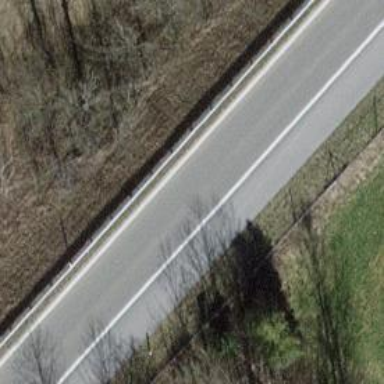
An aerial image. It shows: Asphalt motorway link.